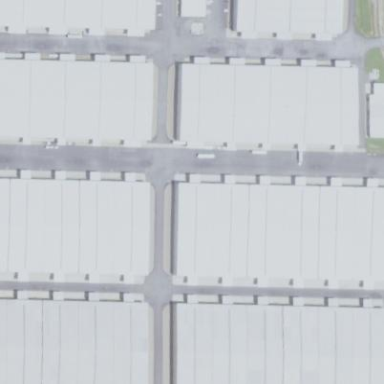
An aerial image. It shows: Industrial area with warehouse.